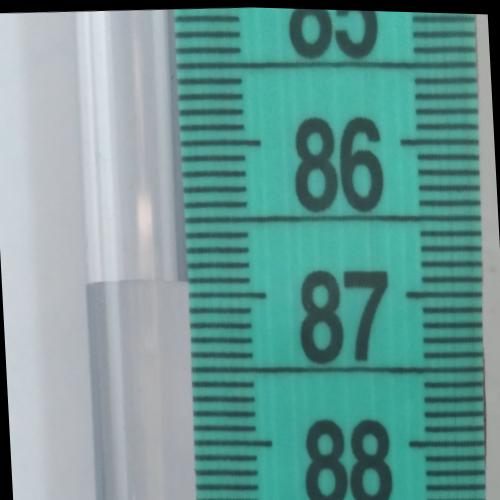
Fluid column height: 86.9 cm